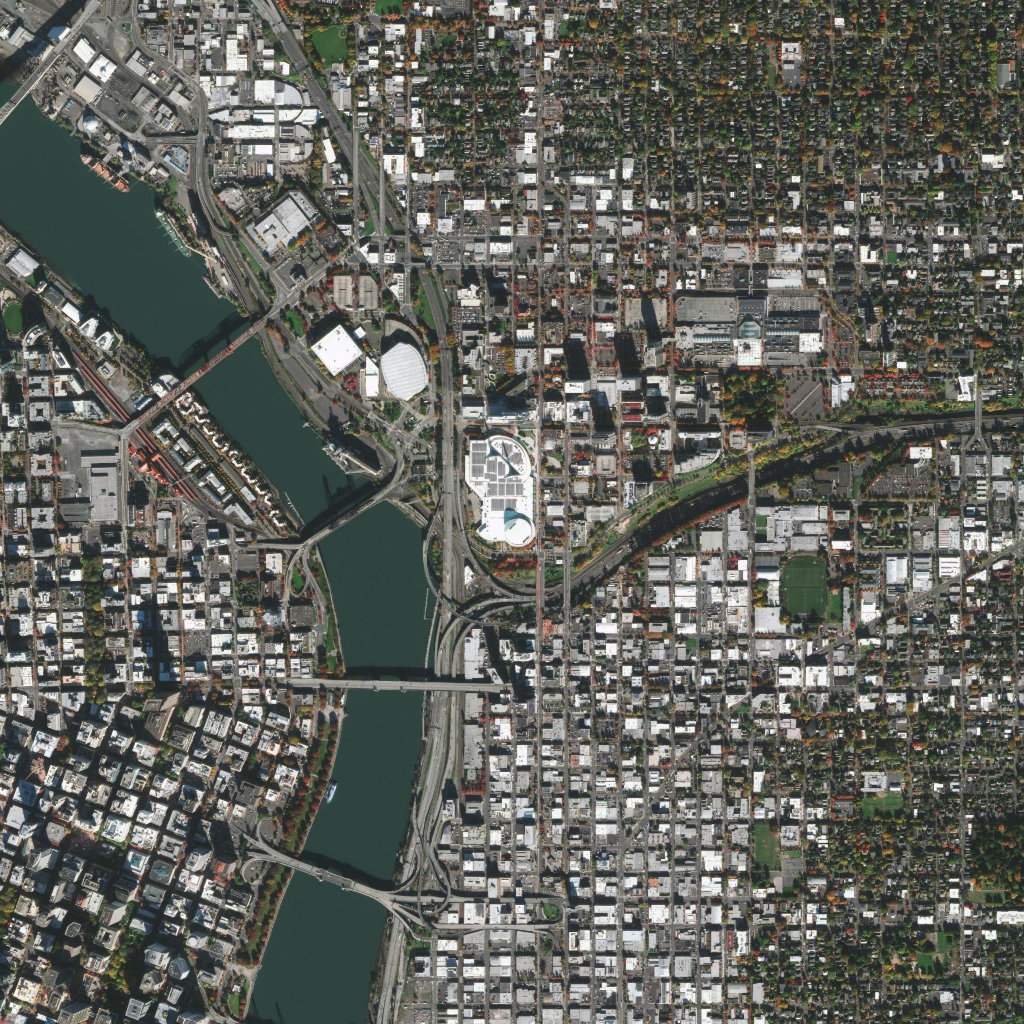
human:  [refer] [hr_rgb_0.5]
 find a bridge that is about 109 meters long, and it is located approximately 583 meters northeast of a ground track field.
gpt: <box>[[95, 38, 95, 42, 0]]</box>